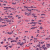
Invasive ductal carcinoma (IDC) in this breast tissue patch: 1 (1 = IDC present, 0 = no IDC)